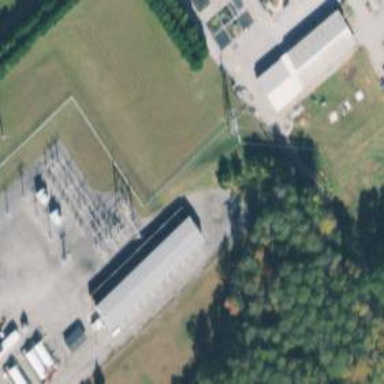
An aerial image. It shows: Generator is pictured.